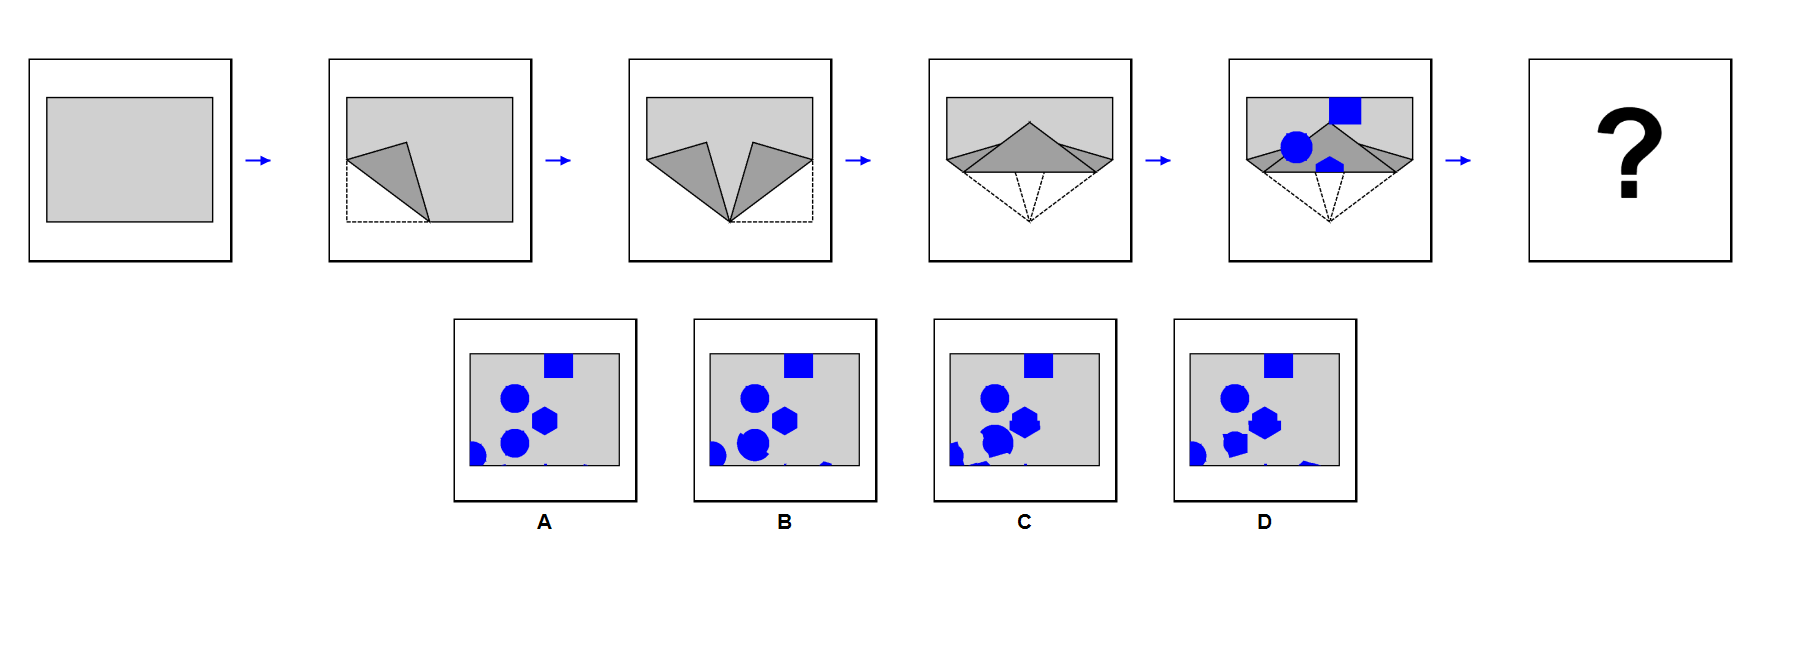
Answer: A